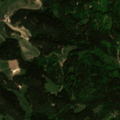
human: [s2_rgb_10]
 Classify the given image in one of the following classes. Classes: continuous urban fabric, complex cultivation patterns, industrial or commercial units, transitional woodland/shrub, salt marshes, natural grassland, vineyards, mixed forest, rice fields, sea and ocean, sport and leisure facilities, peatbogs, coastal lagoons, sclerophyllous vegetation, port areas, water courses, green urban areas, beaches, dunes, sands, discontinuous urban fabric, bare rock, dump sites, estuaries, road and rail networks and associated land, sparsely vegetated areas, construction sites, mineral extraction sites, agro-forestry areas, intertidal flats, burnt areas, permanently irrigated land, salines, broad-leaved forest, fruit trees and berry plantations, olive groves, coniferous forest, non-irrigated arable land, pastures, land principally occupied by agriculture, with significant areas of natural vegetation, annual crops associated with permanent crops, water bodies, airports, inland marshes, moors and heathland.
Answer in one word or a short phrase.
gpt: non-irrigated arable land, complex cultivation patterns, land principally occupied by agriculture, with significant areas of natural vegetation, coniferous forest, mixed forest